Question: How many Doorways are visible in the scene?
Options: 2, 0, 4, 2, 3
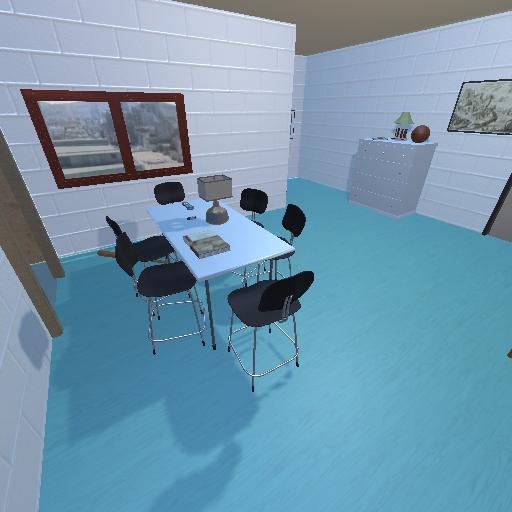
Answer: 2